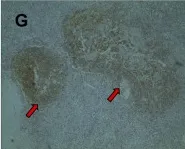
CD23. IHCx40).
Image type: pathology (immunostaining)